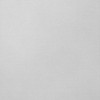
Label: dusty